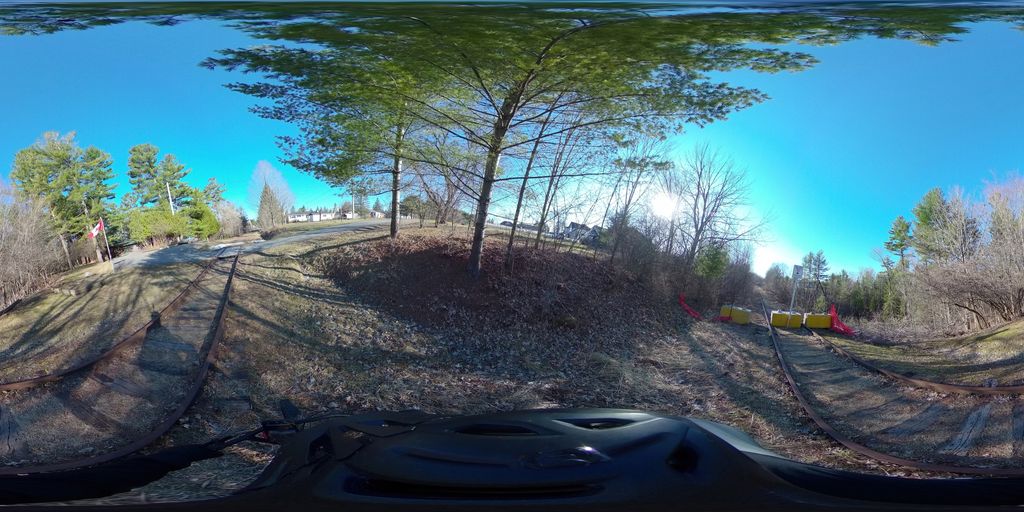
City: ottawa-gatineau